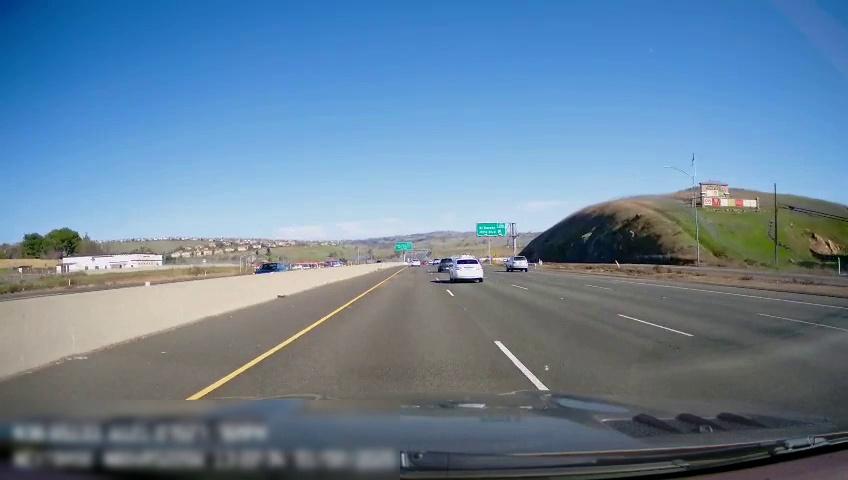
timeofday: Day
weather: Sunny
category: Drivable Space
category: Drivable Space
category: Drivable Space
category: Vehicles | Car
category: Vehicles | Car
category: Vehicles | Car
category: Vehicles | SUV
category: Vehicles | SUV
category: Lanes | Current Lane
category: Lanes | Current Lane
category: Lanes | Alternate Lane
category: Lanes | Alternate Lane
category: Lanes | Alternate Lane
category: Traffic | Signs
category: Traffic | Signs